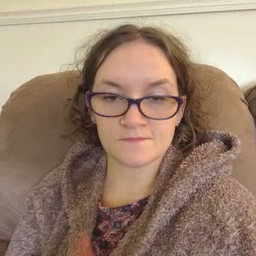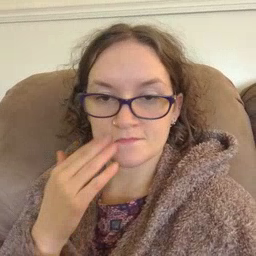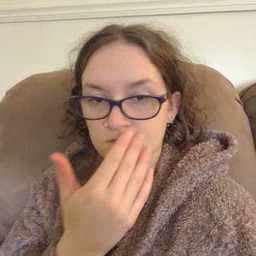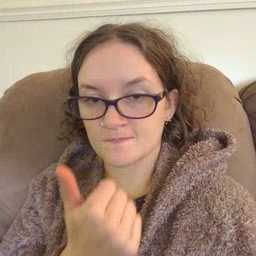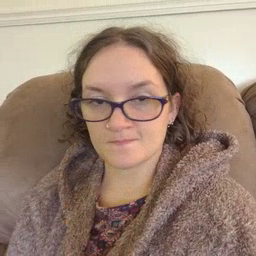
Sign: napkin